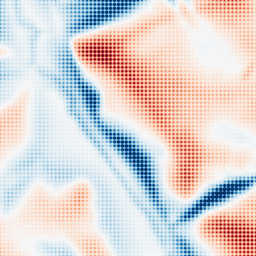
Category: multiscale
Decomposition family: dog
Decomposition parameters: sigma_low: 3
sigma_high: 20
Upsampling method: sinc_blackman
Upsampling parameters: scale: 8
kernel_size: 8
Upsampling scale: 8